Question: I am trying to switch from Mathematica to IJulia for data exploration, and I was wondering if there's a n analogue for the following Mathematica one-liner:
'''
ListPlot[Import["/tmp/output.tsv"], Joined -> True]
'''

'output.tsv' is a tab delineated list of (X,Y) pairs
Here's a lame attempt:
'''
In [1]: using Gadfly; plot(readdlm("/tmp/output.tsv", ' ', Float64))
no method plot(Array{Float64,2},)
at In[1]:1
'''
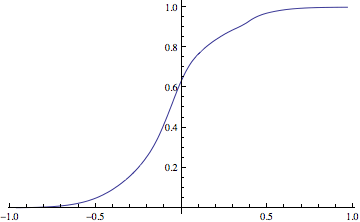
Answer: Gadfly will accept arrays, but you need to specify the 'x' and 'y' values. Also, you need to pass an aesthetic.
'''
julia> a = [1 2 3; 4 5 6]
2x3 Array{Int64,2}:
1 2 3
4 5 6
julia> plot(a)
ERROR: no method plot(Array{Int64,2})
julia> plot(x=a[1,:], y=a[2,:], Geom.line)
'''
Here is a screenshot from REPL (not IJulia):